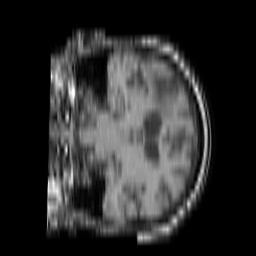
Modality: T1w
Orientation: coronal
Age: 76
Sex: female
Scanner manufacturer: philips
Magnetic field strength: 1.5 T
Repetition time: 0.1829 s
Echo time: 0.001805 s